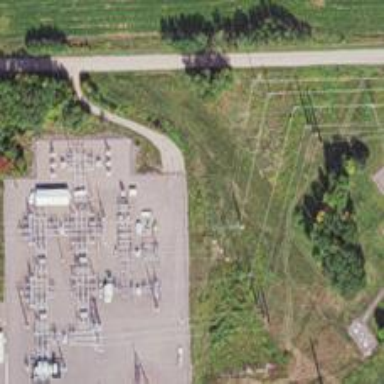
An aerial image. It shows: Switch used for power control.